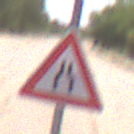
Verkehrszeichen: VerengteFahrbahn
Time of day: Midday
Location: Outdoor (RoadRail)
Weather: Clear
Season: NotSpecified
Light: Natural